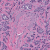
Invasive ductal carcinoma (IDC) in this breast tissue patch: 1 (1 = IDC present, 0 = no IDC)